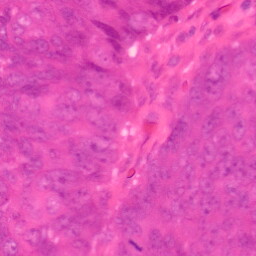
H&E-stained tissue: Colon